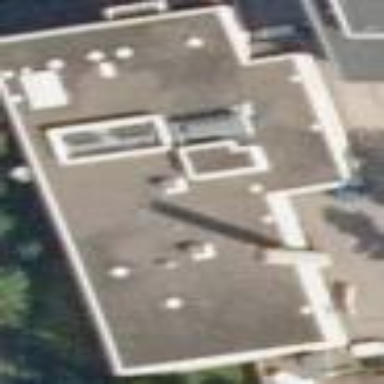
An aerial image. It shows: White building with flat roof.